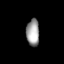
Tissue: lung
Cell type: Fibroblasts
Senescence score: 0.5838
Nuclear area (px): 343
Mean DAPI intensity: 156.985